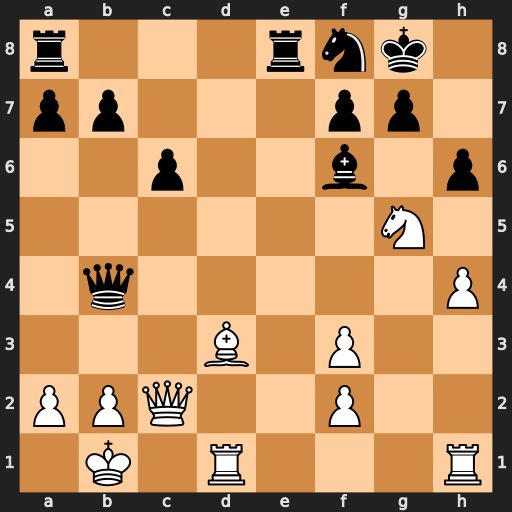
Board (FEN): r3rnk1/pp3pp1/2p2b1p/6N1/1q5P/3B1P2/PPQ2P2/1K1R3R
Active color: w
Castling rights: -
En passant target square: -
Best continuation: Bh7+ Nxh7 Qxh7+ Kf8 Qh8+ Ke7 Rhe1+ Qxe1 Rxe1+